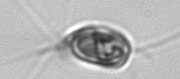
Label: Chrysochromulina